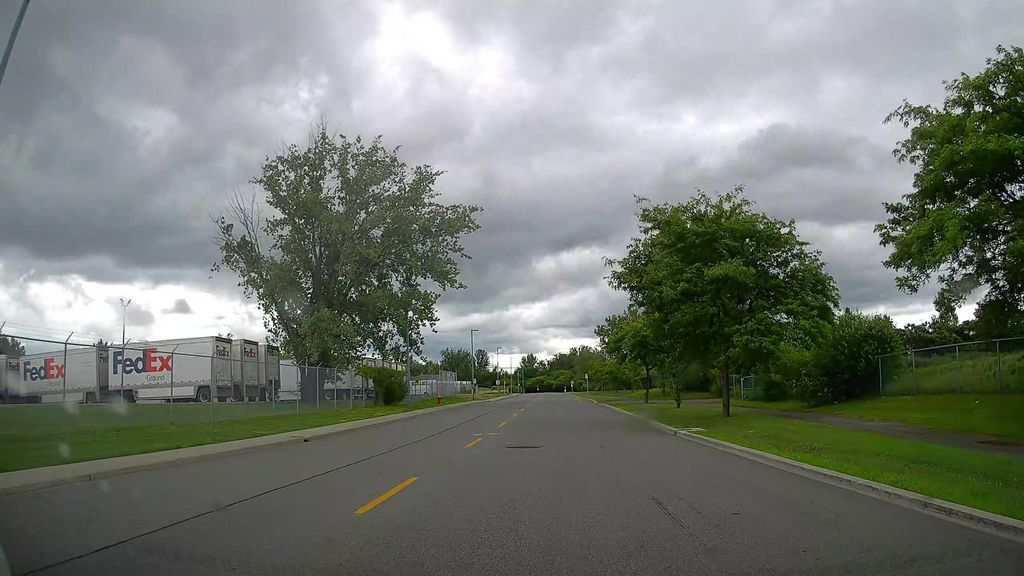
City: montreal